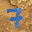
Label: 7